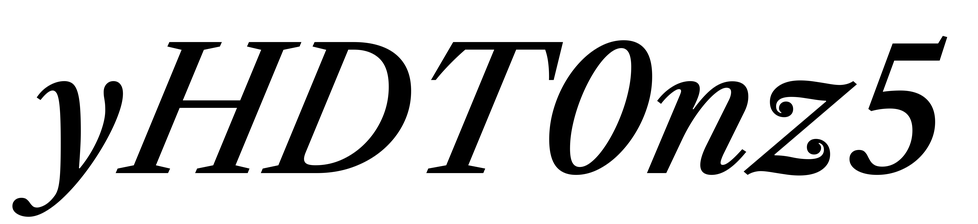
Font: LibreCaslonText-Italic_Medium_Italic